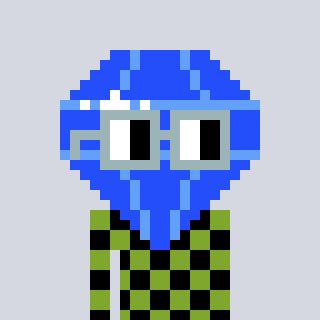
a pixel art character with square dark gray glasses, a blue diamond-shaped head and a slimegreen-colored body on a cool background